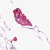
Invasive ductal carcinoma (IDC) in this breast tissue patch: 0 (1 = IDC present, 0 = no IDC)